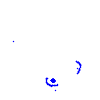
Particle: pion